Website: bh-photo
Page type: payment
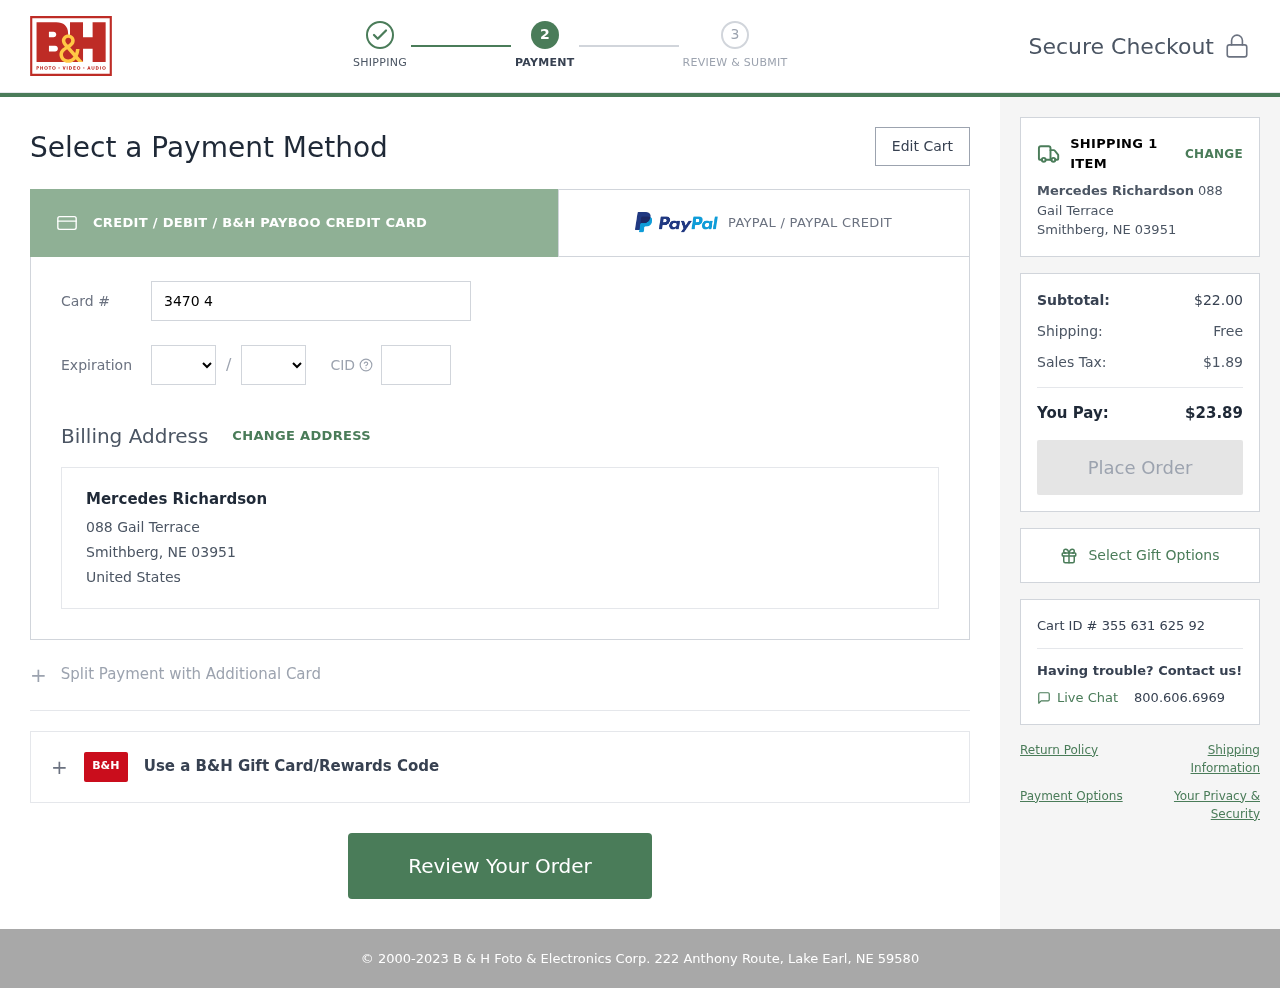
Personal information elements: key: PII_CARD_CVV
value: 8279
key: PII_CARD_EXPIRY_MONTH
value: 04
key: PII_CARD_EXPIRY_YEAR
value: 30
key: PII_CARD_NUMBER
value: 3470 4778 9665 570
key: PII_CITY_STATE_ZIP
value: Smithberg, NE 03951
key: PII_COUNTRY
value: United States
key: PII_FULLNAME
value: Mercedes Richardson
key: PII_STREET
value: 088 Gail Terrace
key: PII_FULLNAME2
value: Mercedes Richardson
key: PII_CITY
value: Smithberg
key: PII_STATE_ABBR
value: NE
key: PII_POSTCODE
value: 03951
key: PII_POSTCODE_FULL
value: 03951
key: PII_CITY_STATE
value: Smithberg, NE
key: PII_POSTCODE_NUMERIC
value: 3951
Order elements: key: ORDER_NUM_ITEMS
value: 1
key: ORDER_SUBTOTAL
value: $22.00
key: ORDER_SHIPPING_COST
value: Free
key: ORDER_TAX
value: $1.89
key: ORDER_TOTAL
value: $23.89
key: ORDER_ID
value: Cart ID # 355 631 625 92